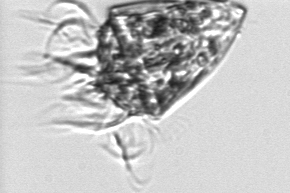
Label: Strombidium_morphotype1